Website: bh-photo
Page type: customer-info-address
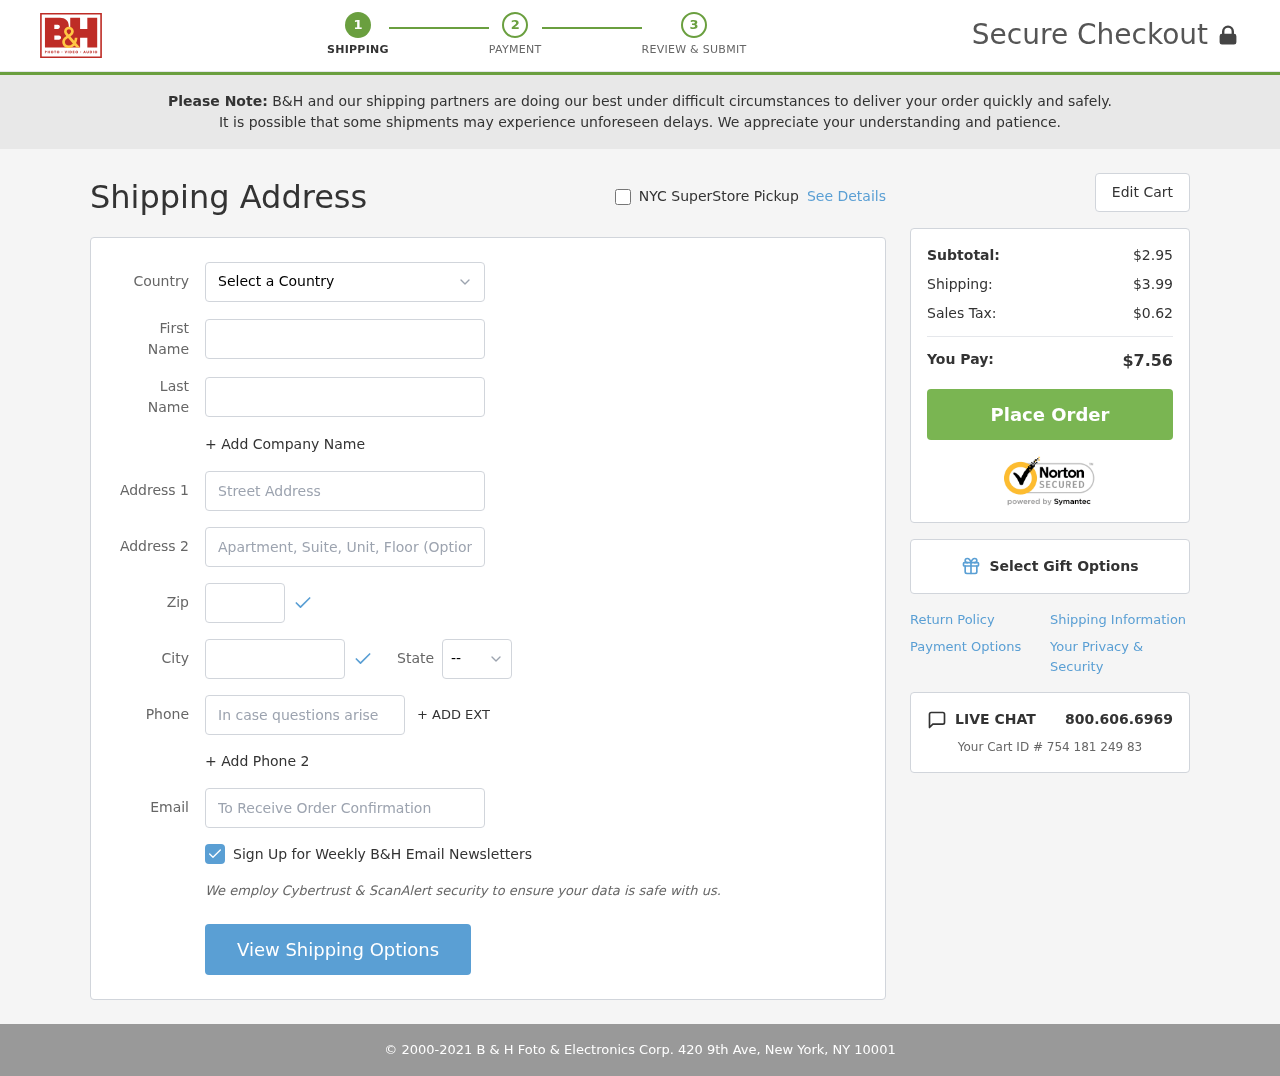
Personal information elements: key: PII_CITY
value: Derrickland
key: PII_COUNTRY
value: United States
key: PII_EMAIL
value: tammy.fernandez@yahoo.com
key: PII_FIRSTNAME
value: Tammy
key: PII_LASTNAME
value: Fernandez
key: PII_PHONE
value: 5128456597
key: PII_POSTCODE
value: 92929
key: PII_STATE_ABBR
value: OH
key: PII_STREET
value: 883 April Ways
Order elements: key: ORDER_SUBTOTAL
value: $2.95
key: ORDER_SHIPPING_COST
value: $3.99
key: ORDER_TAX
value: $0.62
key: ORDER_TOTAL
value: $7.56
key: ORDER_ID
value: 754 181 249 83